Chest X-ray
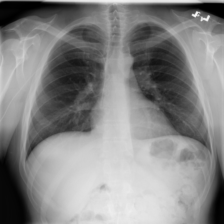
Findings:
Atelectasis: negative
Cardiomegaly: negative
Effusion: negative
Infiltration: negative
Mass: negative
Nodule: negative
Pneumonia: negative
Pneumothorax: negative
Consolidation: negative
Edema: negative
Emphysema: negative
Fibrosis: negative
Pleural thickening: negative
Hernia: negative